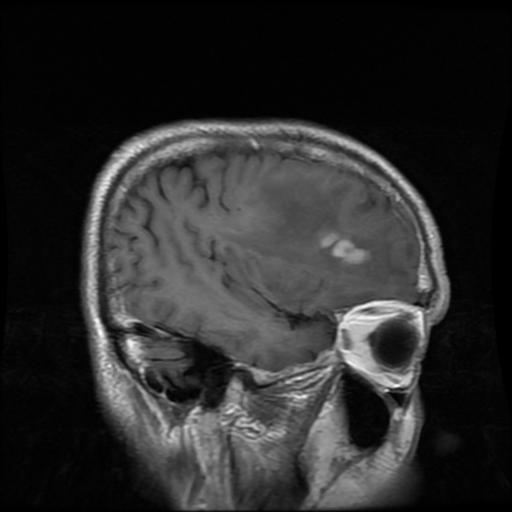
Label: glioma